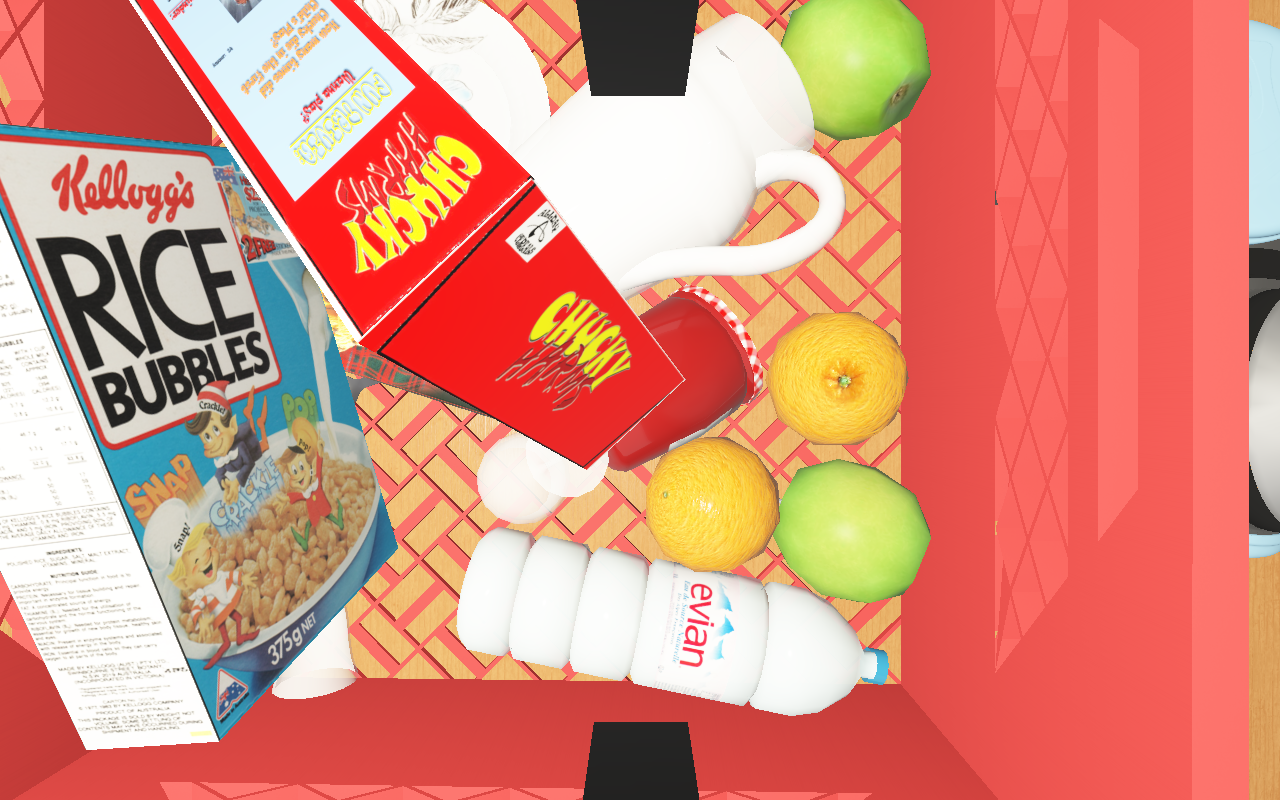
Objects in the scene:
carafe
water bottle
apple
apple
orange
orange
plate
glass
wineglass
jam jar
biscuit box